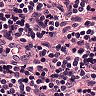
Metastatic tissue present: no